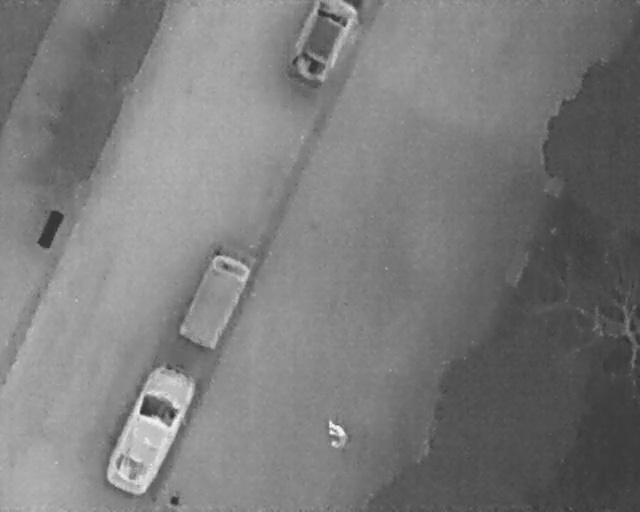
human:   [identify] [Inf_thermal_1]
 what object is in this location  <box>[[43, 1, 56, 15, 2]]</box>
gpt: <ref>1 large car at the top</ref>

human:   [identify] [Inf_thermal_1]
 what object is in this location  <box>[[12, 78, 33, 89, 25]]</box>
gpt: <ref>1 large car at the bottom left</ref>